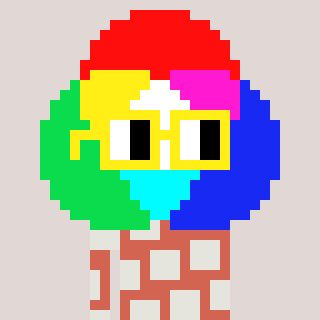
a pixel art character with square yellow glasses, a color circle-shaped head and a peachy-colored body on a warm background